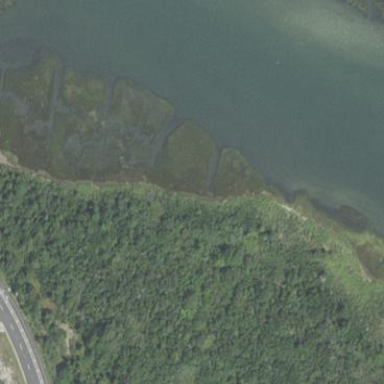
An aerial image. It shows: Saltmarsh wetland.